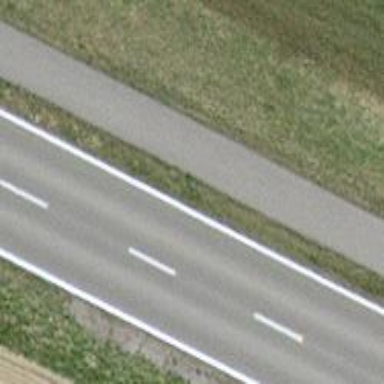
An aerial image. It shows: Tertiary road with asphalt surface.